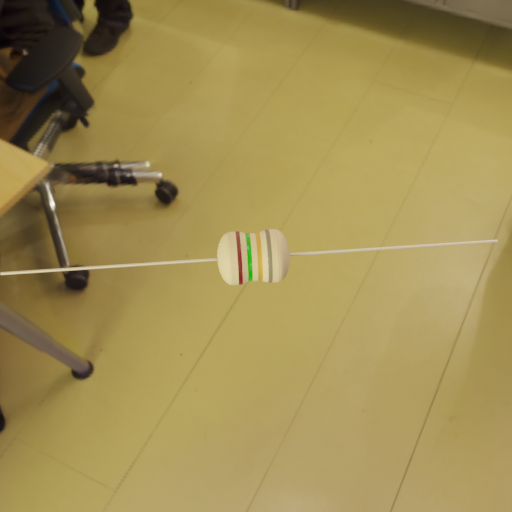
Resistor colour bands (in order): brown, green, gold, gray